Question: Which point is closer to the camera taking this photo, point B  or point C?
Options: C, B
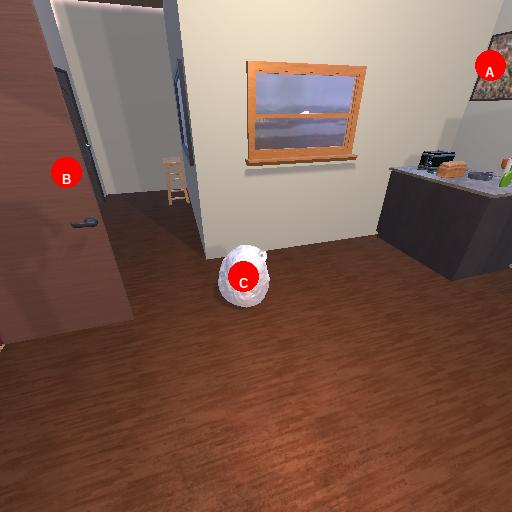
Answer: C